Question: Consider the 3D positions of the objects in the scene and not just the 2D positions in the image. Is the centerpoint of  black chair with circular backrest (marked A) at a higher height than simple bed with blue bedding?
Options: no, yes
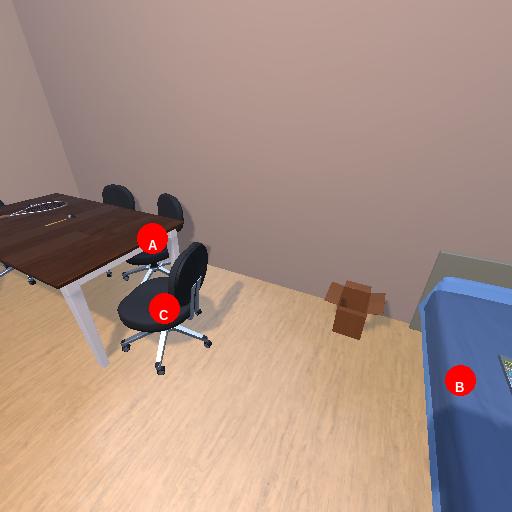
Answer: no